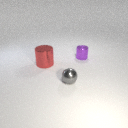
large red metal cylinder to the left of small gray metal sphere